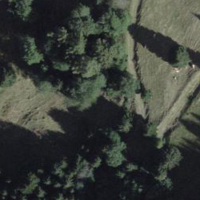
EUNIS habitat code: 23
Species observed at this site:
Ajuga reptans